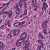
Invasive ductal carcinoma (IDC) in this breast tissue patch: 0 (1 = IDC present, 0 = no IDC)